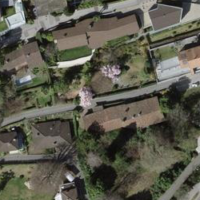
EUNIS habitat code: 55
Species observed at this site:
Cosmos bipinnatus